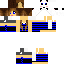
A female human skin with medium skin, wearing brown long hair dressed in a blue tshirt and blue pants, featuring a closed mouth.